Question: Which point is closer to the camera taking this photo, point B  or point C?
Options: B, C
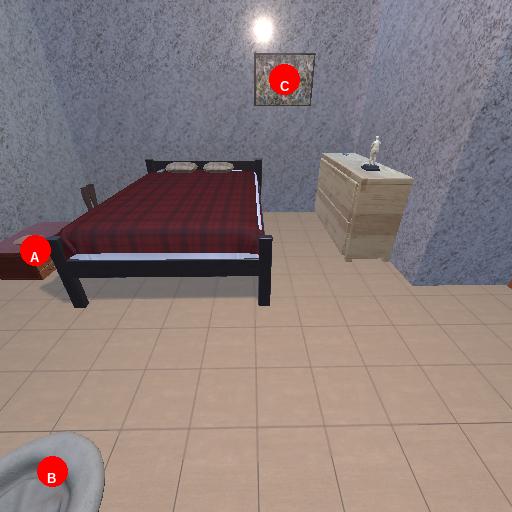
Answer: B